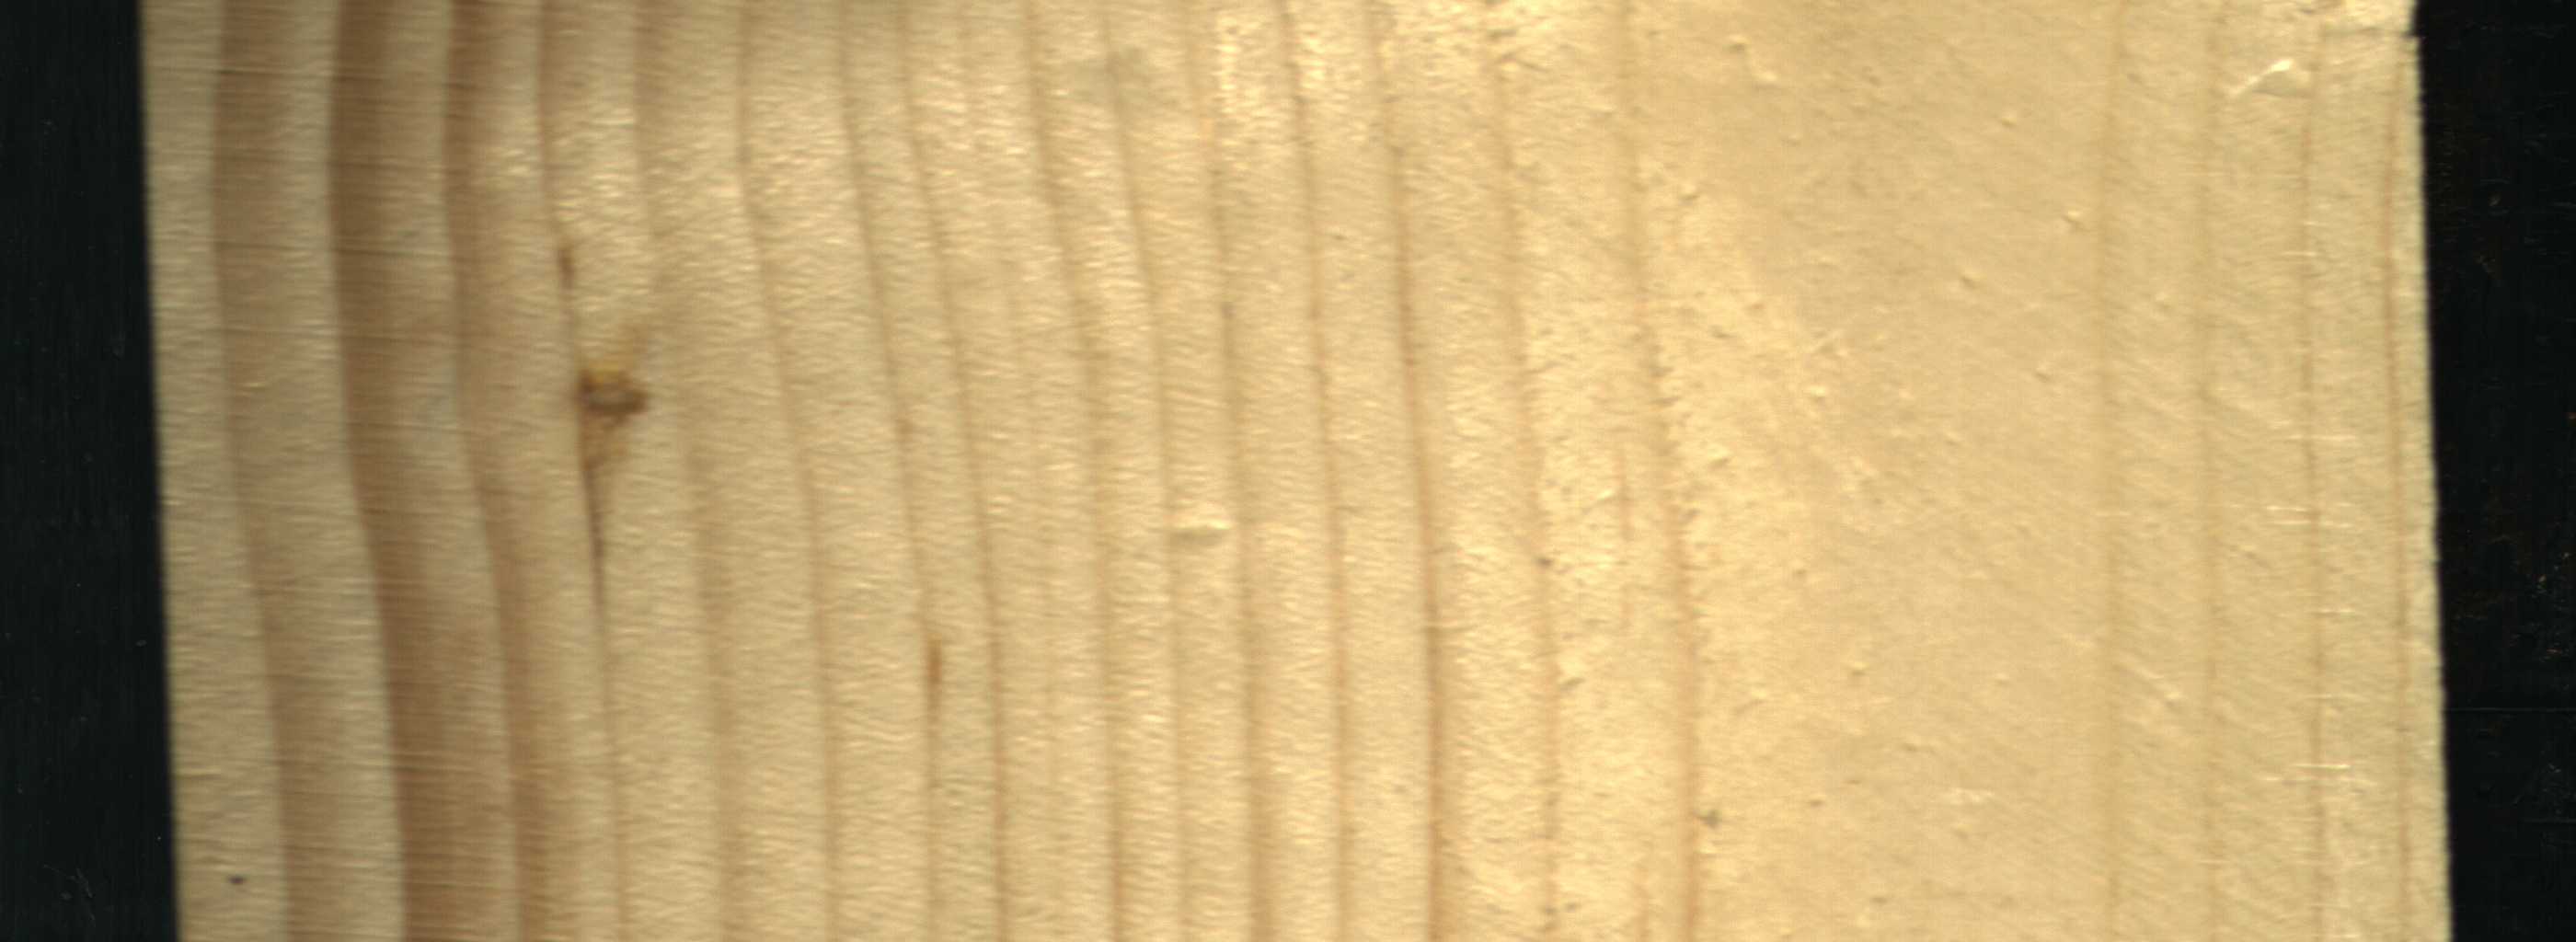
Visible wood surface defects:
resin
Quartzity